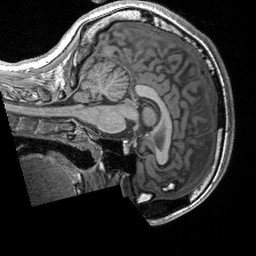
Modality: T1w
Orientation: sagittal
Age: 21
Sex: female
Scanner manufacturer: siemens
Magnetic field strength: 3 T
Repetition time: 2.4 s
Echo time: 0.00191 s